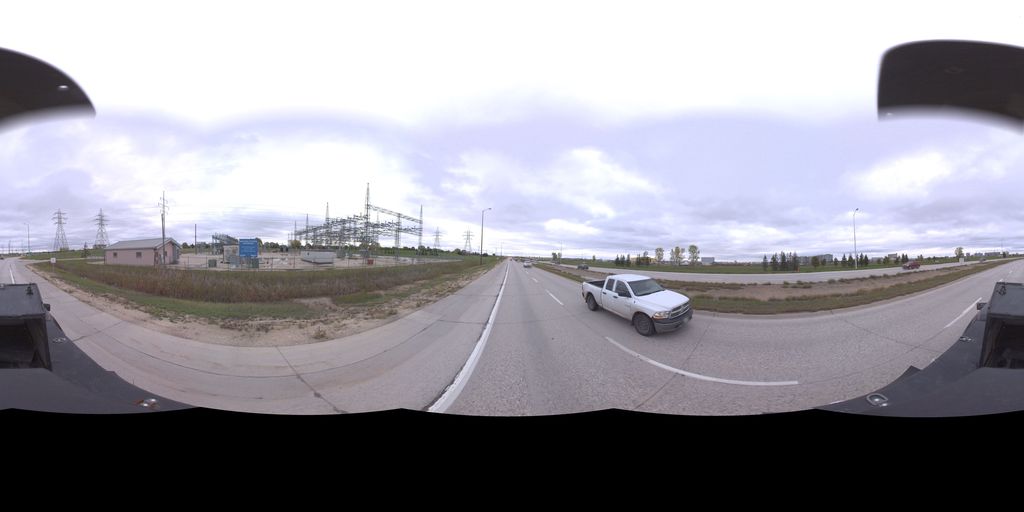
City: winnipeg